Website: crate-barrel
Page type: account-selection
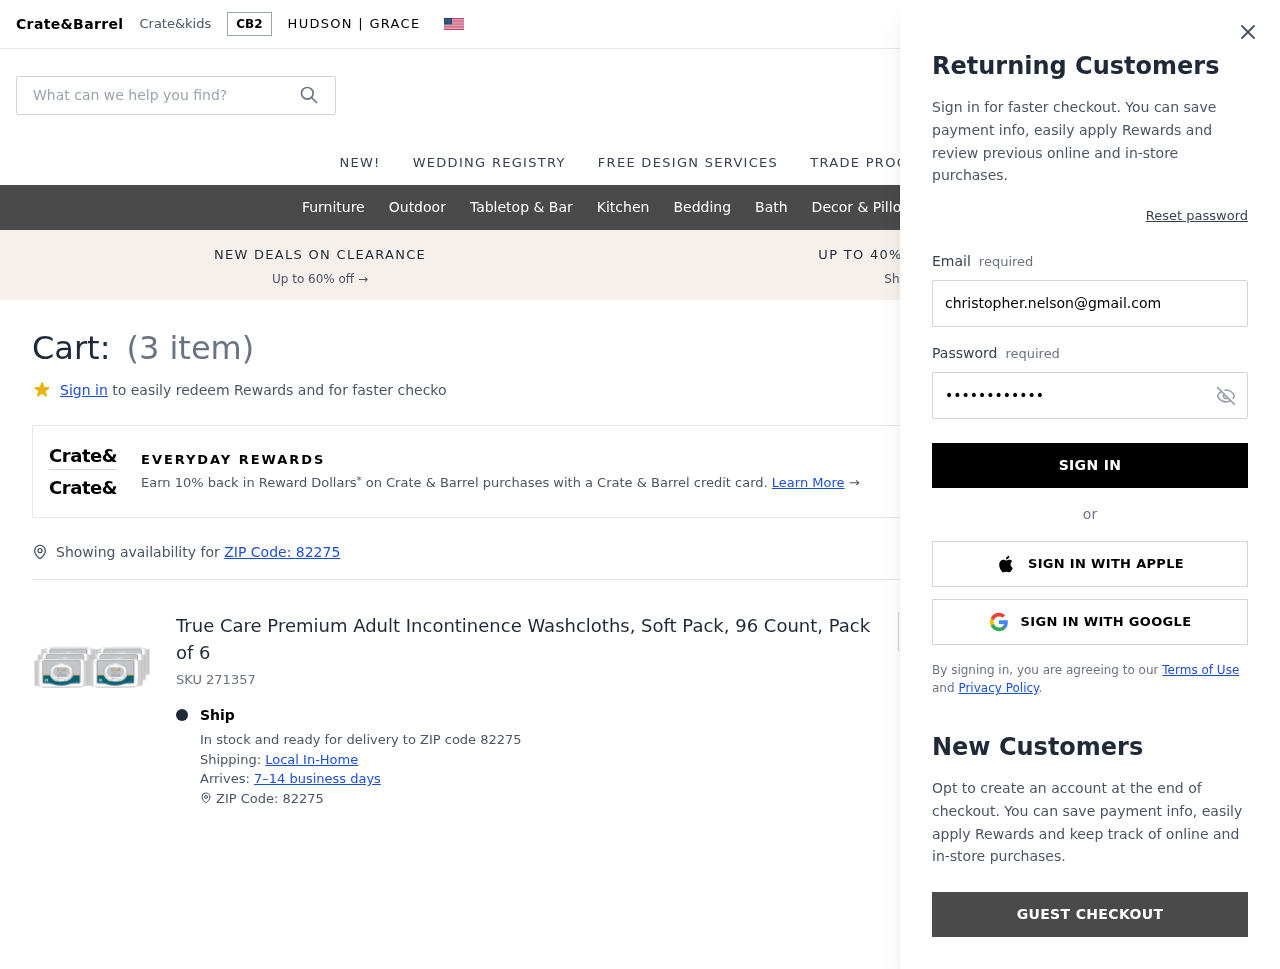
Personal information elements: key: PII_EMAIL
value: christopher.nelson@gmail.com
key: PII_POSTCODE
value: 82275
Product elements: key: PRODUCT1_NAME
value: True Care Premium Adult Incontinence Washcloths, Soft Pack, 96 Count, Pack of 6
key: PRODUCT1_QUANTITY
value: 3
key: PRODUCT1_SKU
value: SKU 271357
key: PRODUCT1_ORIGINAL_PRICE
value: $27.44
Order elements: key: ORDER_NUM_ITEMS
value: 3
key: ORDER_SUBTOTAL
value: $65.85
Search elements: key: HEADER_SEARCH
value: What can we help you find?